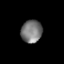
Tissue: lung
Cell type: Epithelial cells
Senescence score: 0.2189
Nuclear area (px): 470
Mean DAPI intensity: 118.626